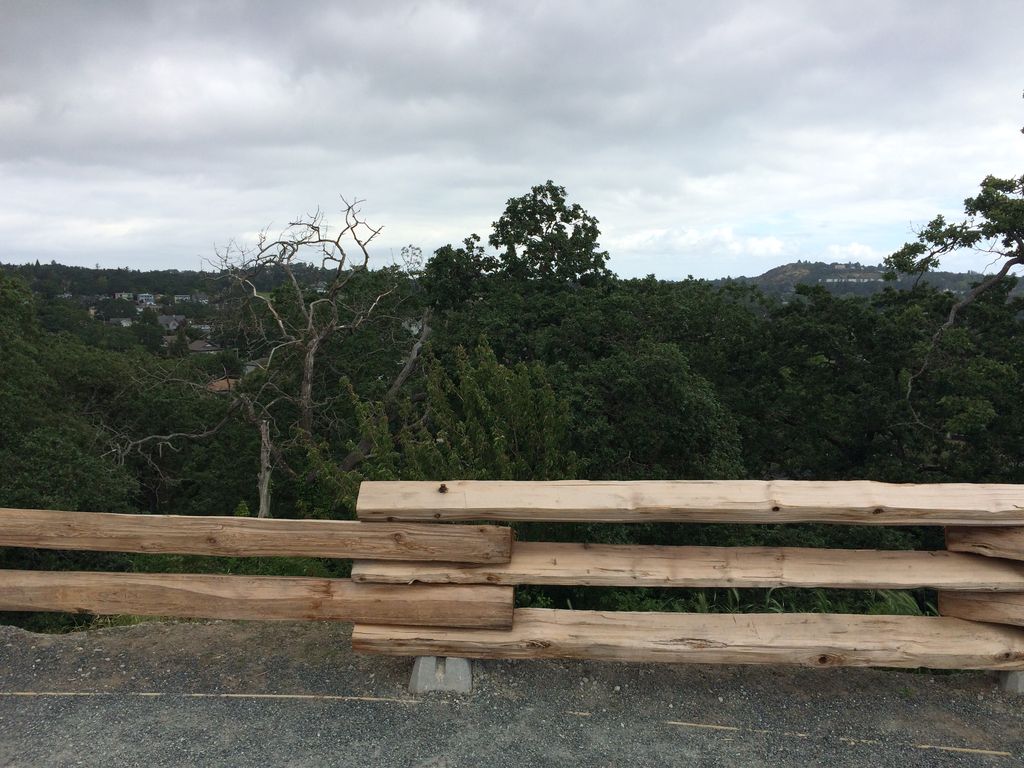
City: victoria